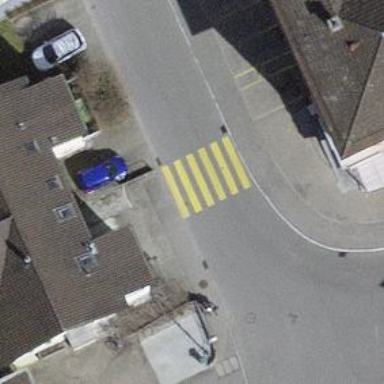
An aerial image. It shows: Pedestrian crossing with zebra markings on footway.